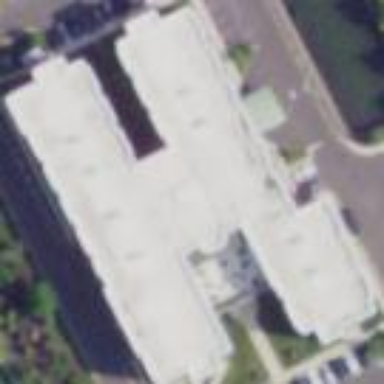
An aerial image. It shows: Building.